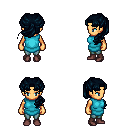
a pixel art fantasy rpg character, female body template, human, tanned skin, teal tunic, teal pants, raven princess hairstyle, maroon shoes, four views (front, back, left, right), 2x2 character sprite sheet, small pixel art, hard edges, no anti-aliasing